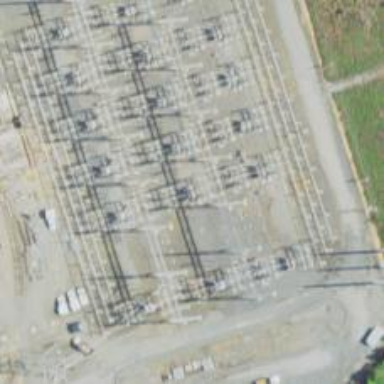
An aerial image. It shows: Switch for power supply.